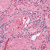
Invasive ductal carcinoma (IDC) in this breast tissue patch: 1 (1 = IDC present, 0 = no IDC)